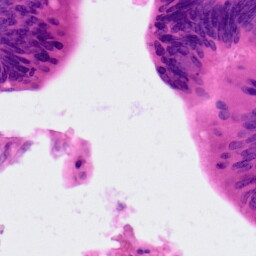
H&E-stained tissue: Colon